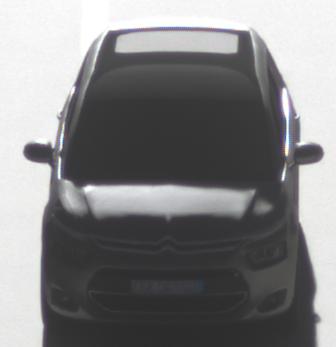
Make: Citroen
Model: Grand C4 Picasso VTi 120
Detailed model: Grand C4 Picasso (II)
Model produced from: 2013/10
Model produced until: 2015/02
Doors: 5
Color: gray
Road condition: dry road
Daytime: morning or afternoon
Contrast: high contrast